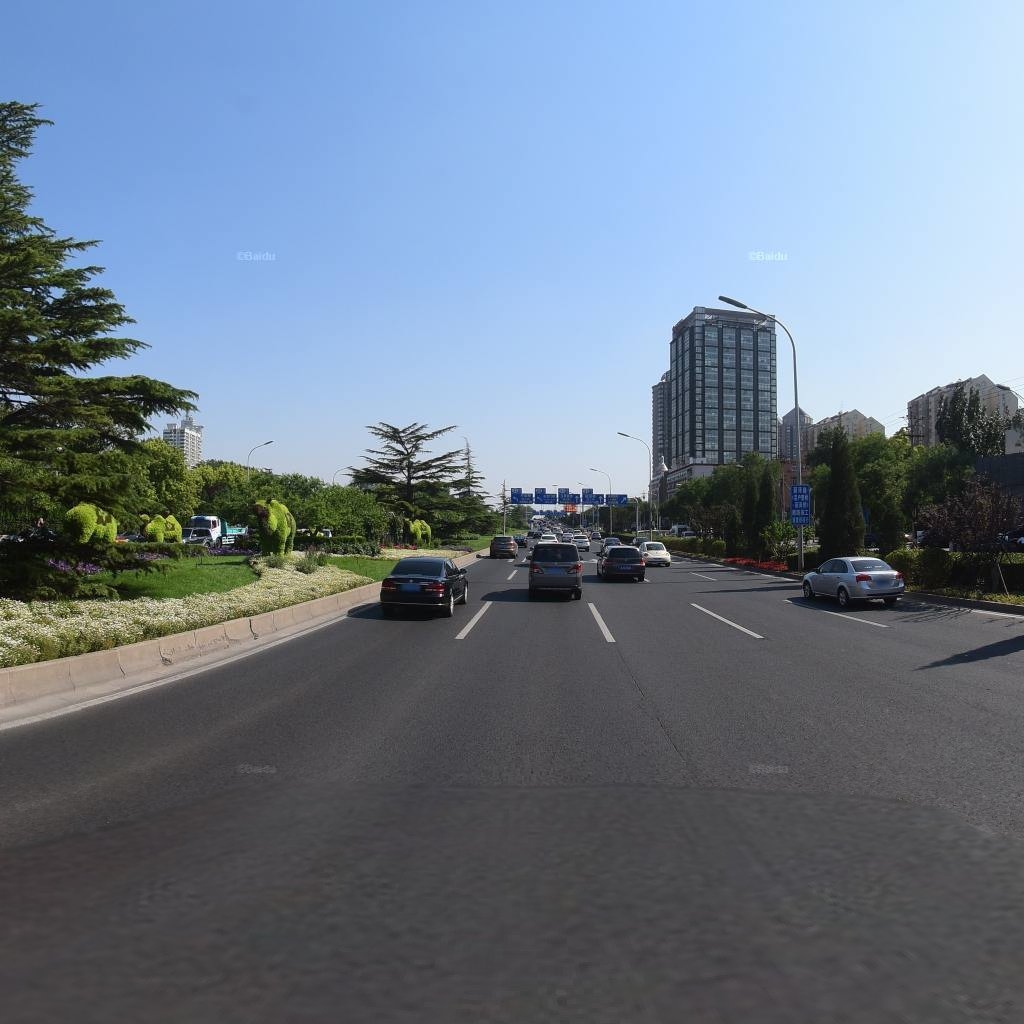
Region: Xicheng
Road damage annotations: longitudinal crack